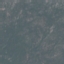
Land use / land cover class: HerbaceousVegetation